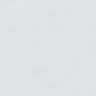
Metastatic tissue present: no